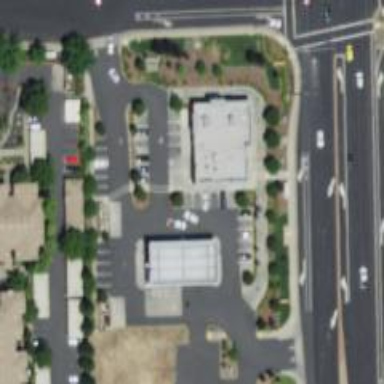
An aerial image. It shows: Convenience shop.